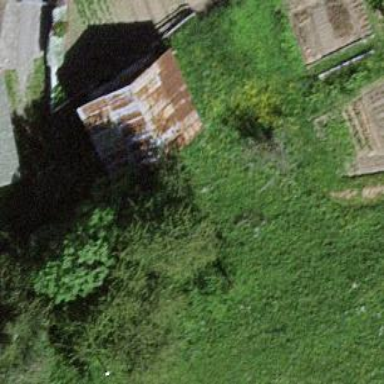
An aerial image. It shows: Shed.